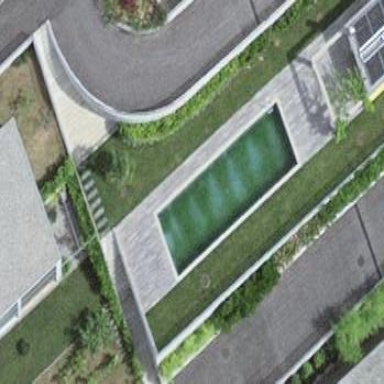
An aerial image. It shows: Swimming pool located in leisure land.